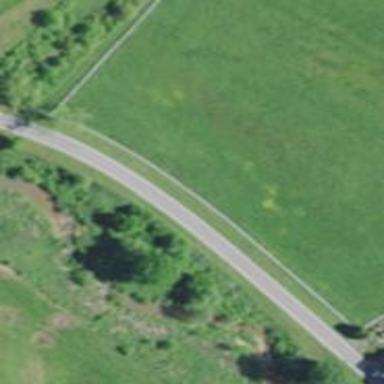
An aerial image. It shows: Secondary road.